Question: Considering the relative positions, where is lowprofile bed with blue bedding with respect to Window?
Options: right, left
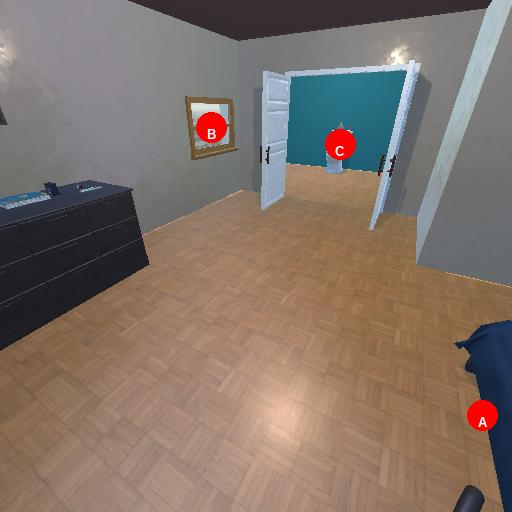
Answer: right